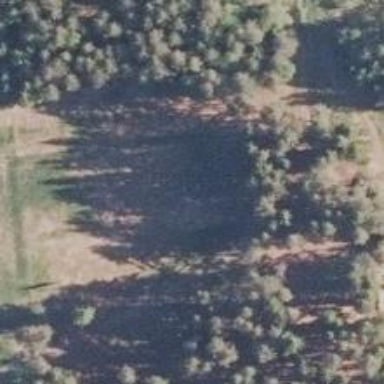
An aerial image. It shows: Disc golf basket.